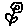
Label: flower